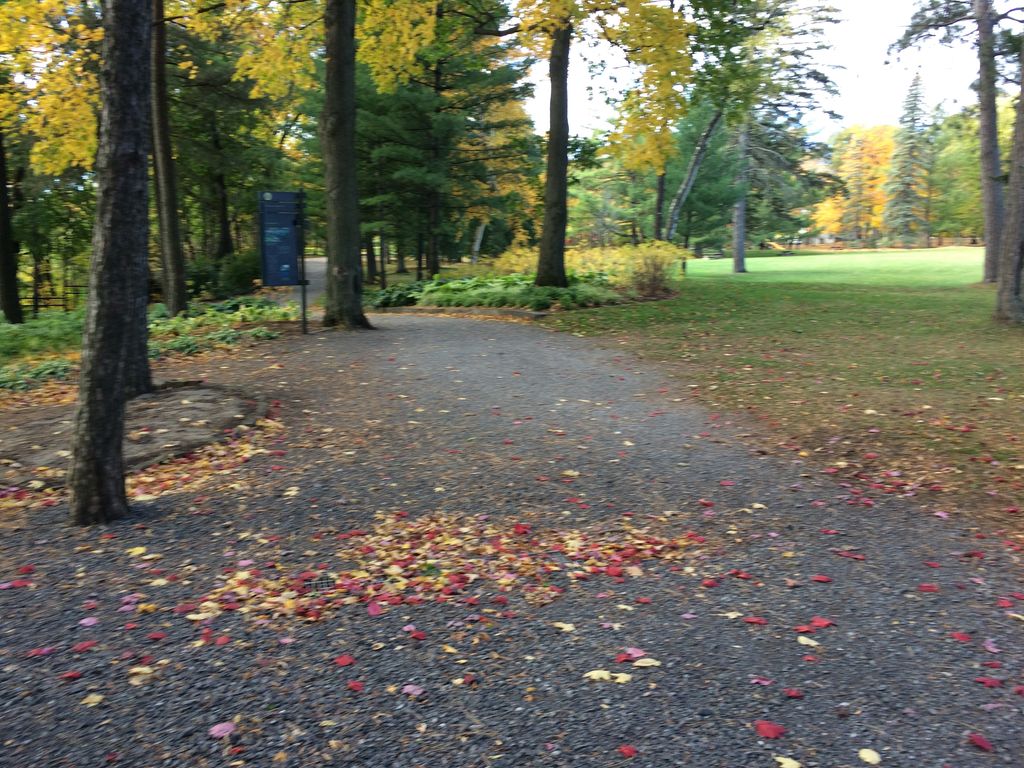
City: quebec_city